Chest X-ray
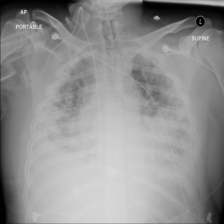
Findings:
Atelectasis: negative
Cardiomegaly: negative
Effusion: negative
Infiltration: positive
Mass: positive
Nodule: negative
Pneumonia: negative
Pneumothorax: negative
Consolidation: negative
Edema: negative
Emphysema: negative
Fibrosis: negative
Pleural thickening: negative
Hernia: negative